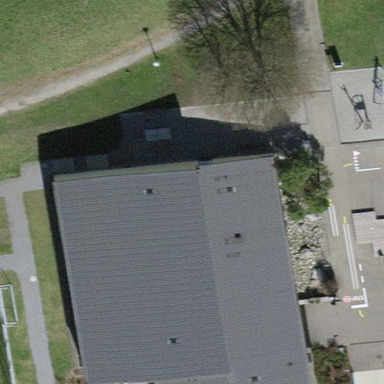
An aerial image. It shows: School building.